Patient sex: M
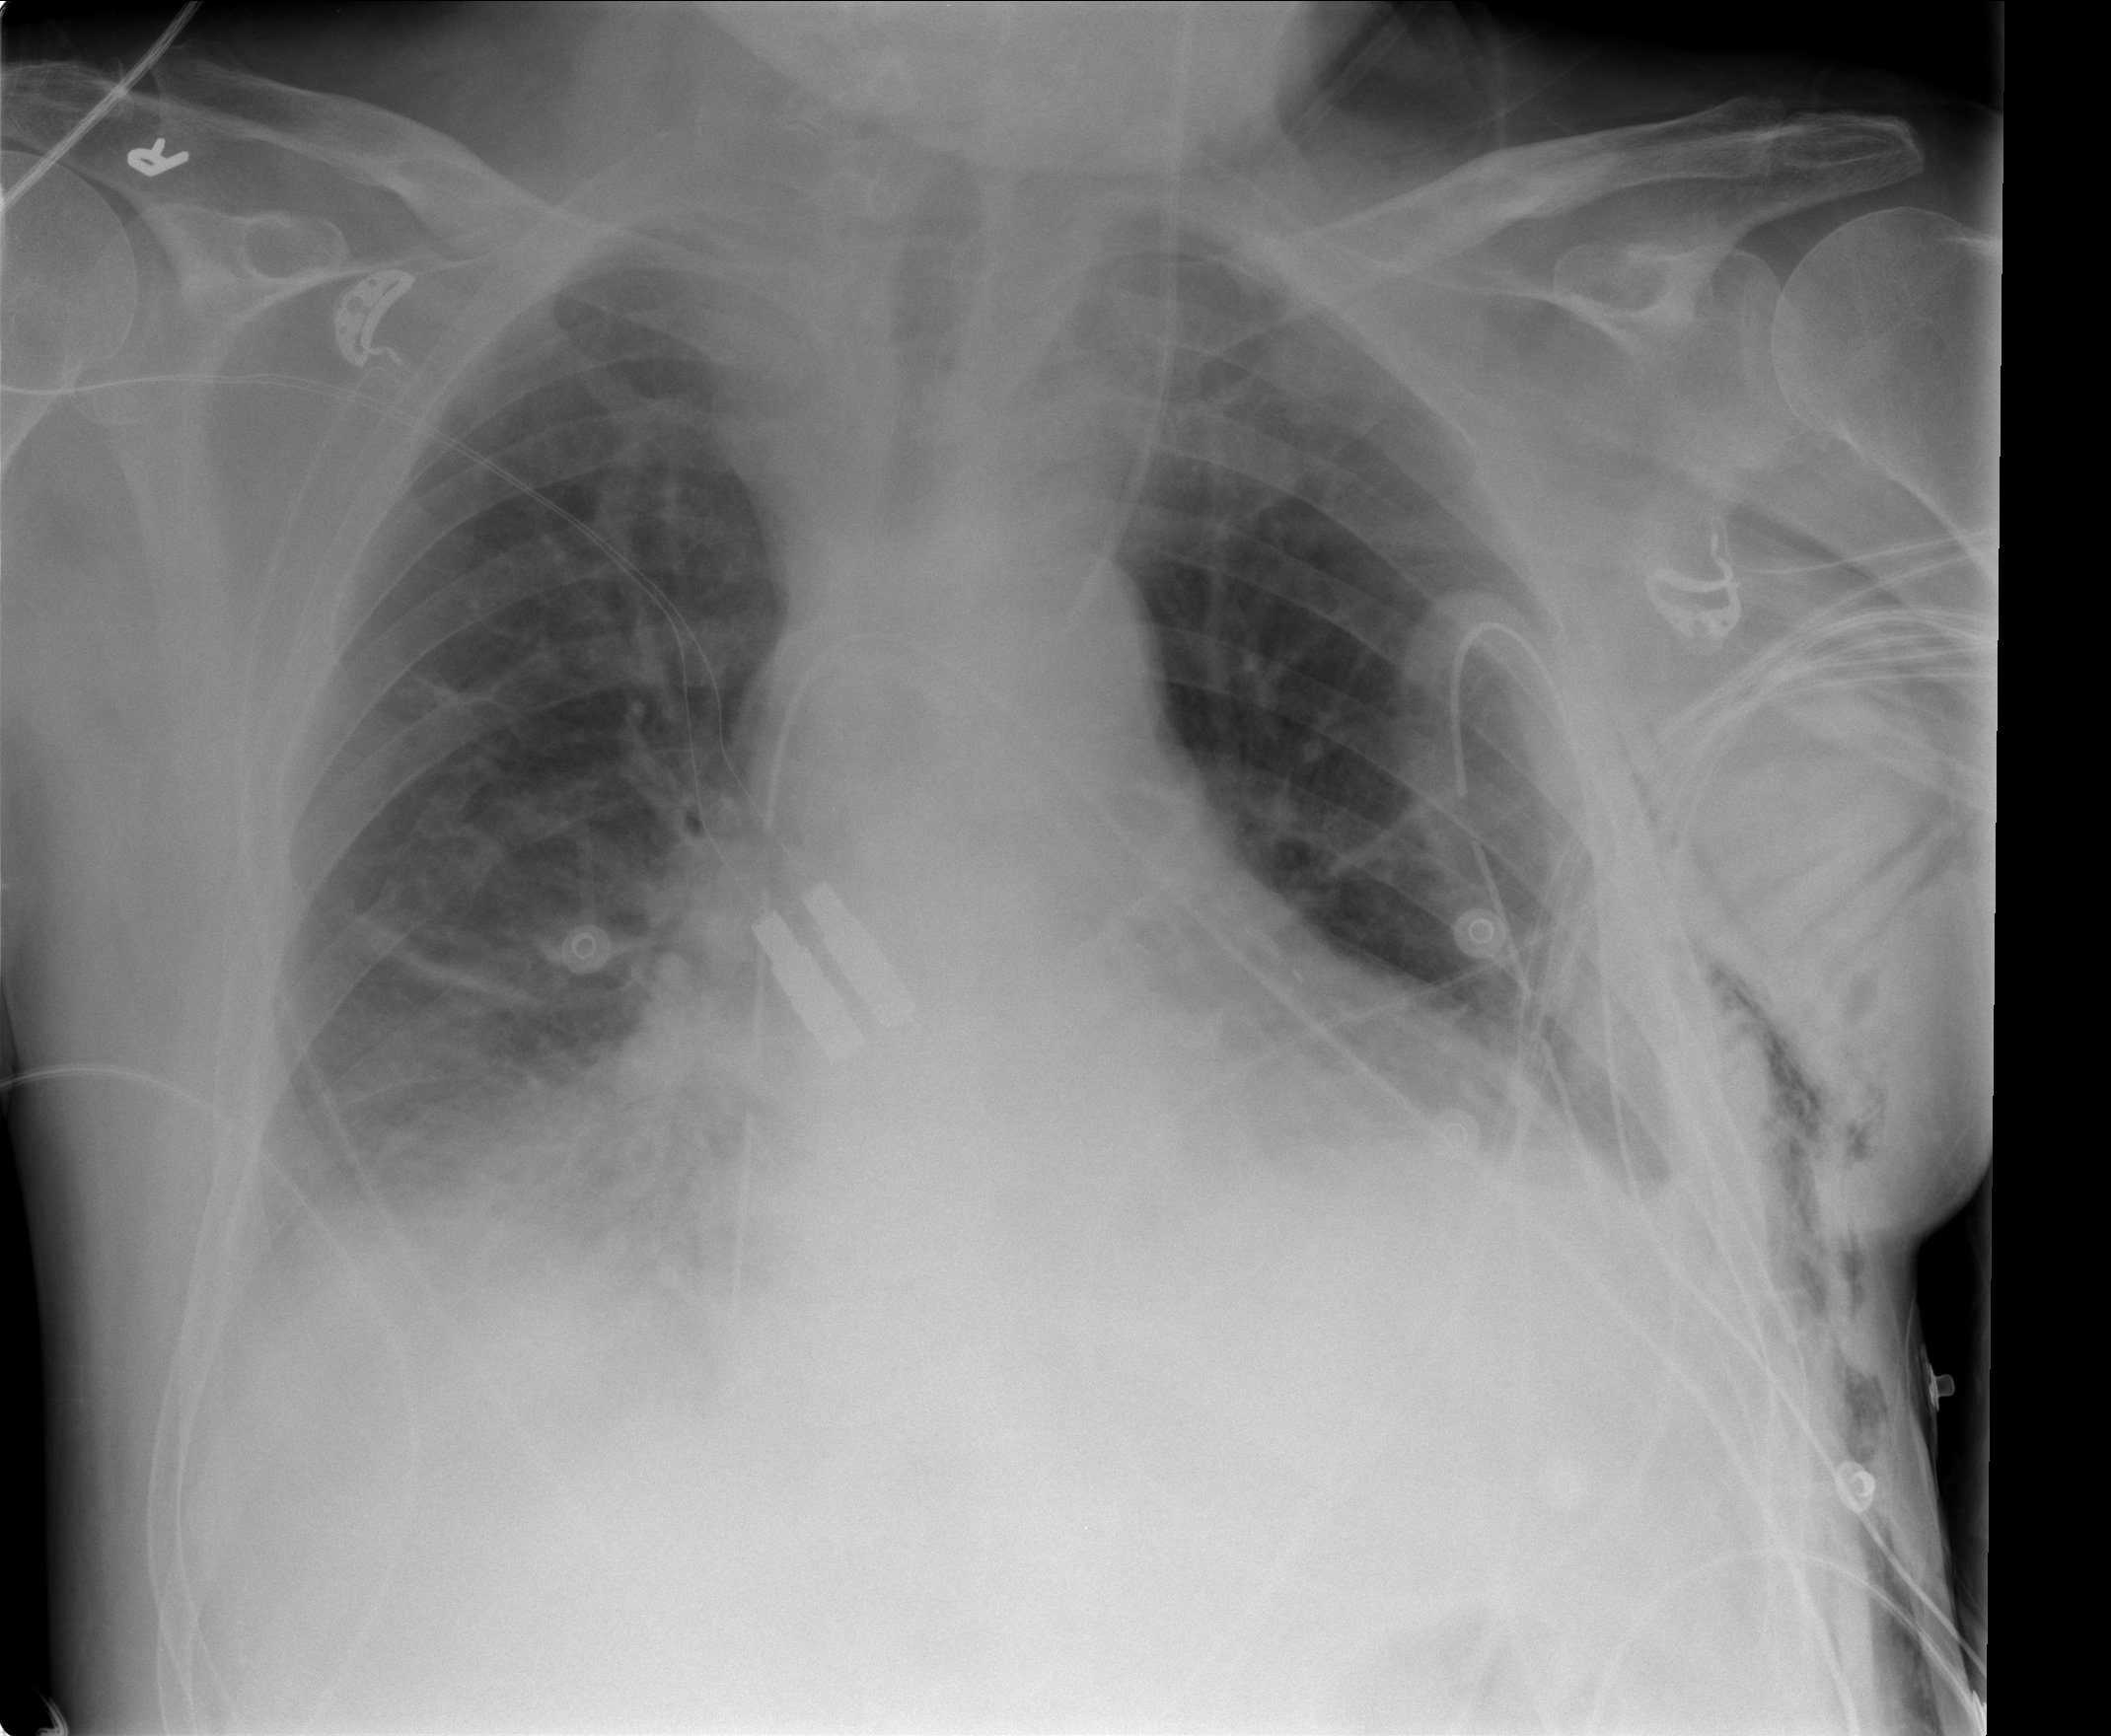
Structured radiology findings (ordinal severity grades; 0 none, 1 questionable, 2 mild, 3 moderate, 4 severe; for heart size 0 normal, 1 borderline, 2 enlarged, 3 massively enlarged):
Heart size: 2
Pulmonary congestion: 2
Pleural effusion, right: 1
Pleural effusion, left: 2
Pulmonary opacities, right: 2
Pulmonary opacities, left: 0
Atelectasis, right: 2
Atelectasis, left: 2